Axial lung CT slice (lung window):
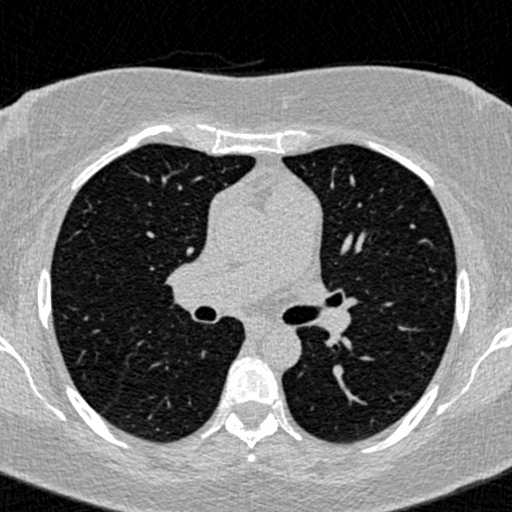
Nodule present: no